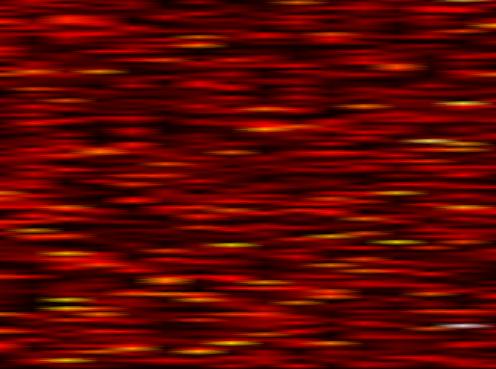
Label: UFMC